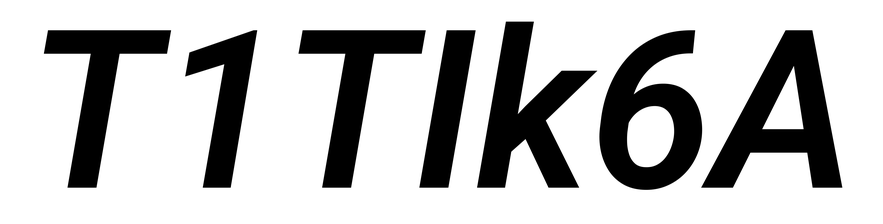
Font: Roboto-Italic_SemiBold_Italic